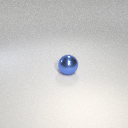
large blue metal sphere